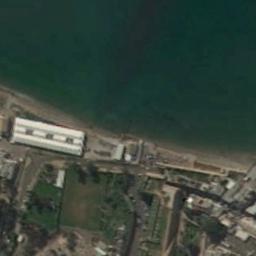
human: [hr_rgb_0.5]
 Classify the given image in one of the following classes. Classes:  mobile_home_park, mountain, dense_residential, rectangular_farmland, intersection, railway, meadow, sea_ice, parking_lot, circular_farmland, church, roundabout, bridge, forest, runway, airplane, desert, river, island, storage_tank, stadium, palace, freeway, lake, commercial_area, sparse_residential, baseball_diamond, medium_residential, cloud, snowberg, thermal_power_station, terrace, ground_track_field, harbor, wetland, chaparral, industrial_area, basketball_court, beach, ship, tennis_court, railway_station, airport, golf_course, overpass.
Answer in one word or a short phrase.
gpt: beach